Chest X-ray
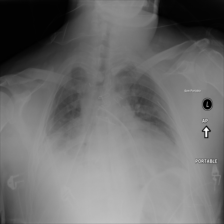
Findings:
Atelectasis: positive
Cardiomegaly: negative
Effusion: negative
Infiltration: negative
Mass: negative
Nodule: negative
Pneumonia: negative
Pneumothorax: negative
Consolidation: negative
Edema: negative
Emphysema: negative
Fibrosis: negative
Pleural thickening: negative
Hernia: negative